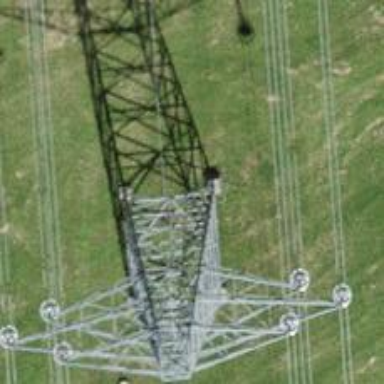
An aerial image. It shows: Towering power structure.